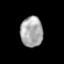
Tissue: prostate
Cell type: T cells
Senescence score: 0.3428
Nuclear area (px): 663
Mean DAPI intensity: 168.546